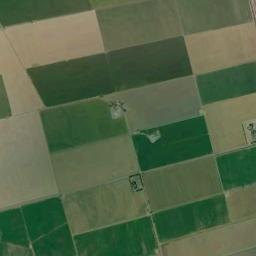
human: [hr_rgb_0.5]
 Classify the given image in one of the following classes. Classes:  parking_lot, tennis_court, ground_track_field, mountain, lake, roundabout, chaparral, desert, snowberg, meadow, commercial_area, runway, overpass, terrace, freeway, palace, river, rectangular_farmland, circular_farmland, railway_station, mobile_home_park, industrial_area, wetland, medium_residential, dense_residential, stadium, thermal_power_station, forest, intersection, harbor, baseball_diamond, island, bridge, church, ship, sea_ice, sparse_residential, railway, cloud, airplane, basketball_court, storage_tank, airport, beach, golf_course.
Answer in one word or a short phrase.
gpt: rectangular_farmland